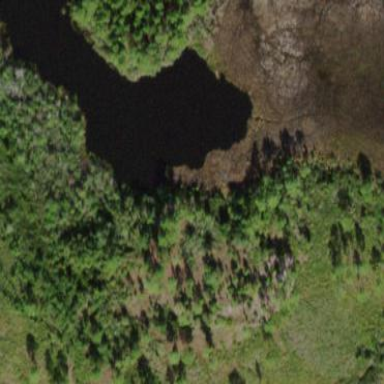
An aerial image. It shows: Baygall swamp within wetland area.